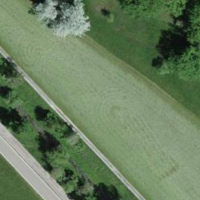
EUNIS habitat code: 25
Species observed at this site:
Arctia caja
Deilephila porcellus
Cybosia mesomella
Macroglossum stellatarum
Lasiocampa trifolii